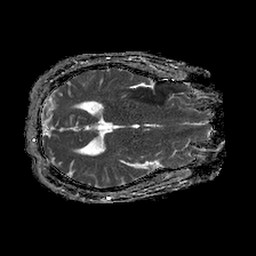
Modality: ADC
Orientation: axial
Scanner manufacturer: philips
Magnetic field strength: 1.5 T
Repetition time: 4.6 s
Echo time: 0.08517 s